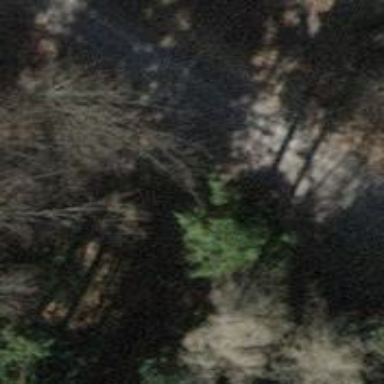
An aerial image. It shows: Brown bench.